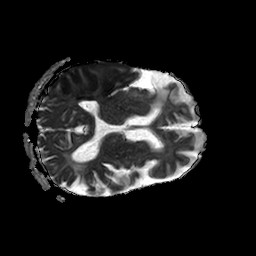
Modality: ADC
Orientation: axial
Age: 88
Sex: male
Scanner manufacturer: philips
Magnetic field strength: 1.5 T
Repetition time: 4.6 s
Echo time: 0.07971 s